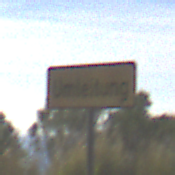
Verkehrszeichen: Umleitungsankuendigung
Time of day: MorningAfternoon
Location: Outdoor (RoadRail)
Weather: PartlyCloudy
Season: NotSpecified
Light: Natural